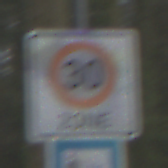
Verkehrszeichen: BeginnZone30
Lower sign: SackgasseRadverkehrFussgaengerDurchlaessig
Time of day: Midday
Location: Outdoor (Nature)
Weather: Overcast
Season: NotSpecified
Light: Natural